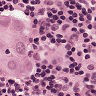
Metastatic tissue present: yes